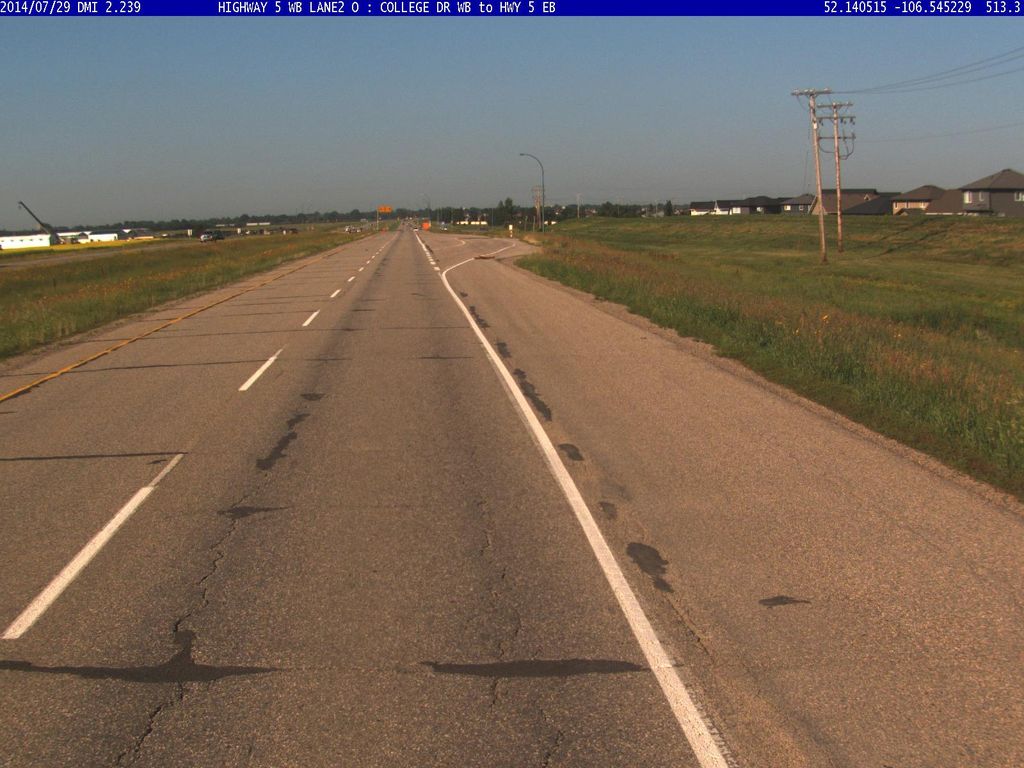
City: saskatoon